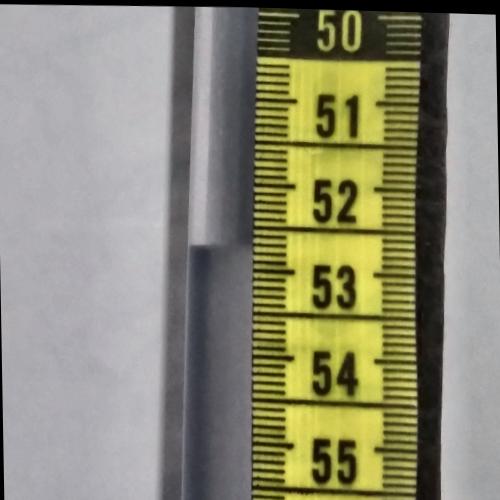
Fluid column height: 52.7 cm